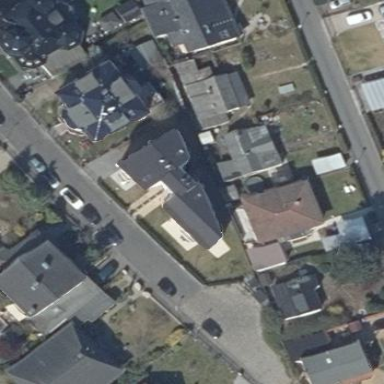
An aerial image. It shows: Apartments building with gambrel roof.